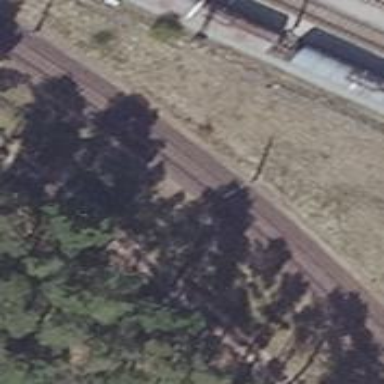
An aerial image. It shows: Rail yard with electrified contact lines for the trains.